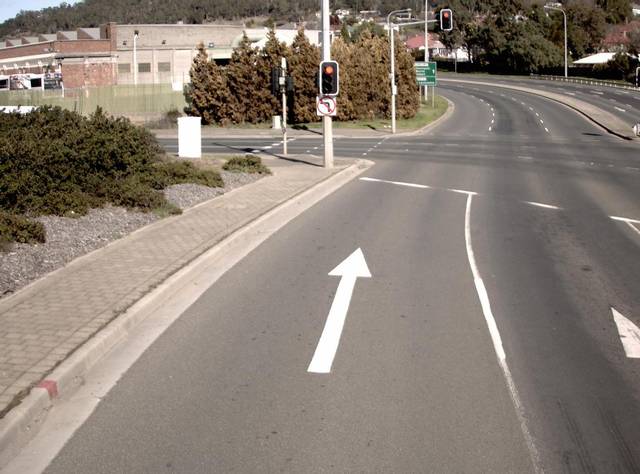
Region: Australia
Coordinates: -41.448, 147.139